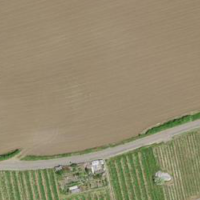
EUNIS habitat code: 52
Species observed at this site:
Prunus spinosa
Cercopis vulnerata